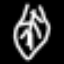
Label: leaf